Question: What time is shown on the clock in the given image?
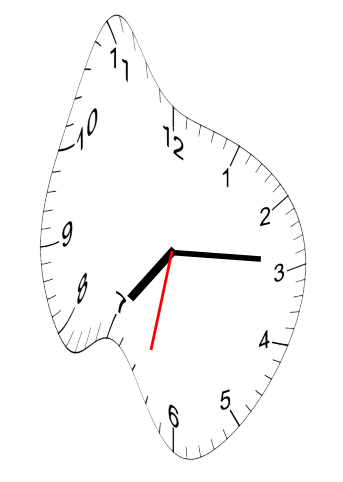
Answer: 07:14:32